Question: I intended to use Eclipse with MinGW. But after all the setup done, I got this strange error. Well its not an error actually. I think its a bug. After writing the program and building it, when I
run it, the console remains irresponsive. It works but like this-----
Suppose I am running this code --
'''
#include<stdio.h>
int main() {
int a, b, c;
printf("Enter two numbers
");
scanf("%d %d", &a, &b);
c = a+b;
printf("%d", c);
return 0;
}
'''
After running the program, the console appears like this--

When I run this program first, and it appears to be that the 'printf()' statements are executing after all the 'scanf()' statements are done. Now this problem quickly resolves if one just adds an 'fflush(stdout)' after every 'printf()'. But there should be some solutions in the terms of configuration and setup, adding an 'fflush(stdout)' doesn't look very comfortable to me, imagine it in a menu driven program with 10 or more options. So is there anything else I can do about this?
I have already tried this.
> "
'Project -> Properties -> Run/Debug Settings ->' Select the .exe and click 'edit ->' go to option 'Environment' and select 'new' and give 'Name = PATH' and 'Value = C:\MinGWin' "
But sadly it didn't work.
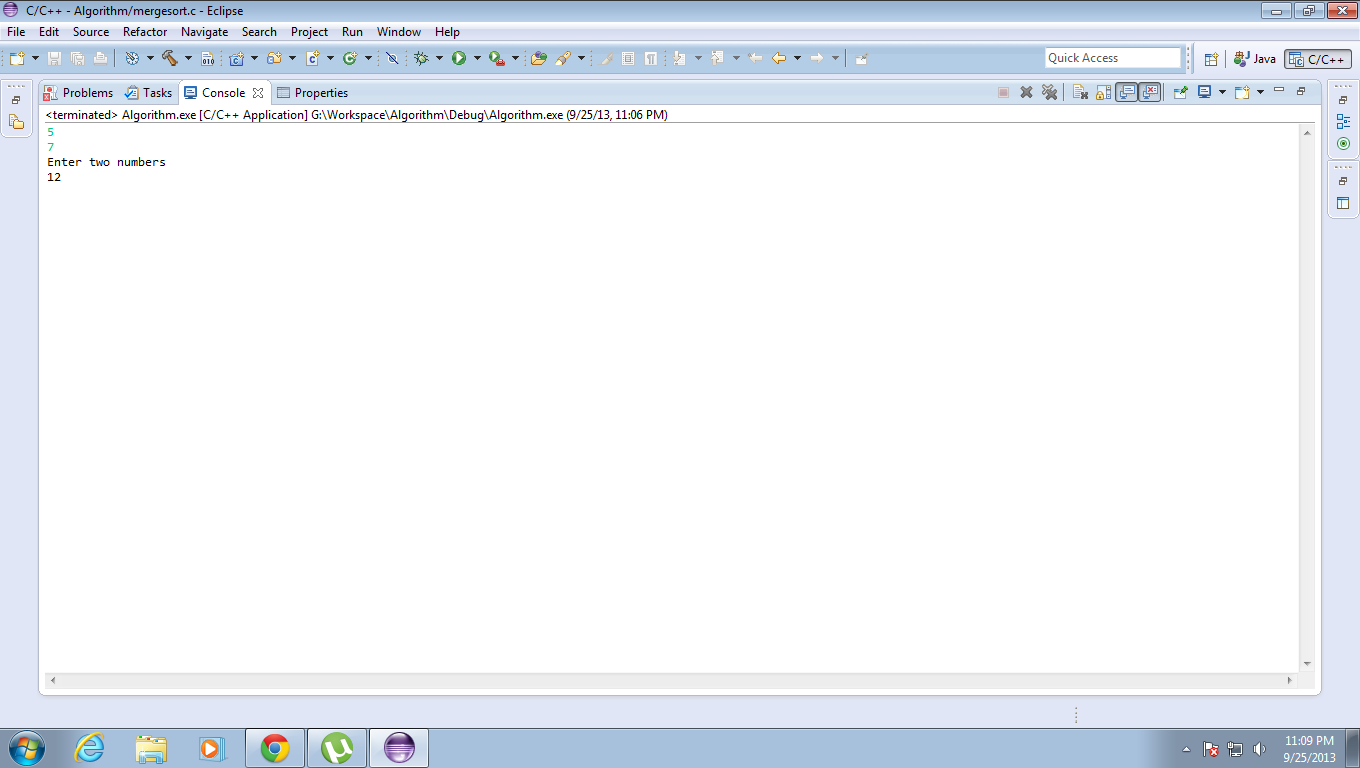
Answer: The stdout stream is buffered, so it will display what is in the buffer only after it reaches a newline.
Either use '
' with each 'printf' statement,
or take help of 'fflush',
or try using 'setbuf(stdout, NULL);'. 'setbuf' will disable buffuring,
or 'setvbuf (stdout, NULL, _IONBF, BUFSIZ);' will also work but you need to call it before any operation on 'stdout',
or use 'stderr' for print rather than 'stdout' .